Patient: sex M, age 43
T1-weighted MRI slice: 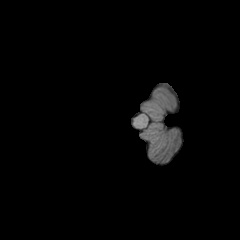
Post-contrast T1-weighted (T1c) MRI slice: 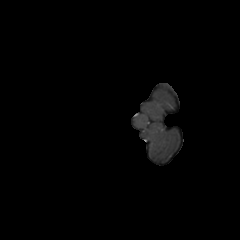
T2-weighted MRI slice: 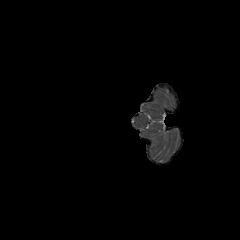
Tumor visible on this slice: no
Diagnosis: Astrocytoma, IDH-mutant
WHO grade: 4